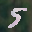
Label: 5